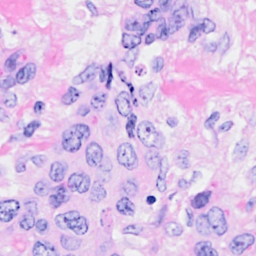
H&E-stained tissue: Breast